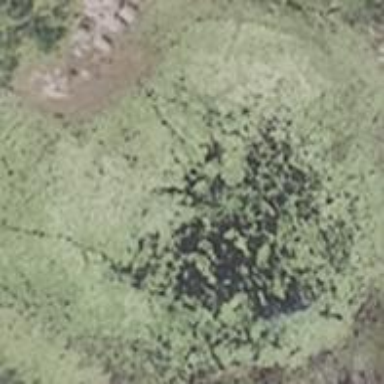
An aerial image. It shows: Pond surrounded by natural water.